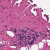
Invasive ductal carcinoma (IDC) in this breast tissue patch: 0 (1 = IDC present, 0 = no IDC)